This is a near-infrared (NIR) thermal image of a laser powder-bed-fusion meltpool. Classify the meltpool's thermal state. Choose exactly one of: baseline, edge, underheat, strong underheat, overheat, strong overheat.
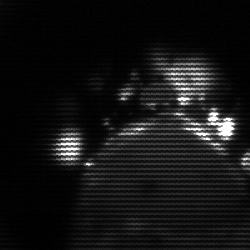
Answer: baseline